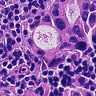
Metastatic tissue present: yes